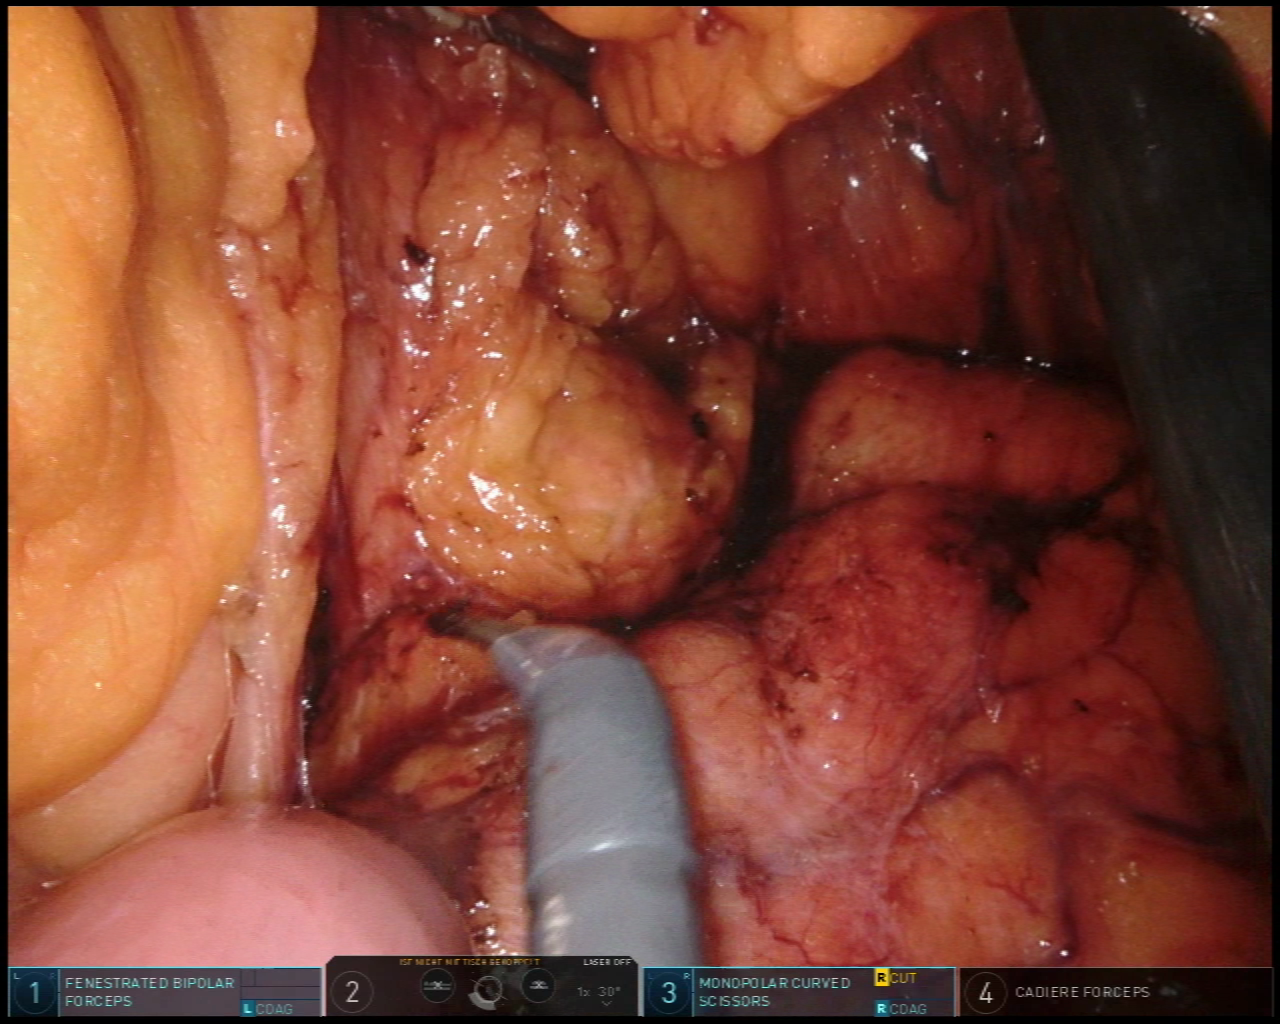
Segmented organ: pancreas
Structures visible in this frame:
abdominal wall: no
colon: no
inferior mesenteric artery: no
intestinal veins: no
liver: no
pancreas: yes
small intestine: yes
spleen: no
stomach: no
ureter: no
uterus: no
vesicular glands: no